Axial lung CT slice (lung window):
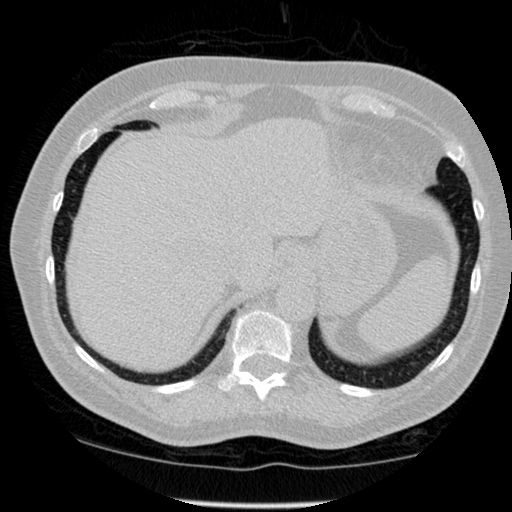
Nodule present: no